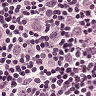
Metastatic tissue present: yes